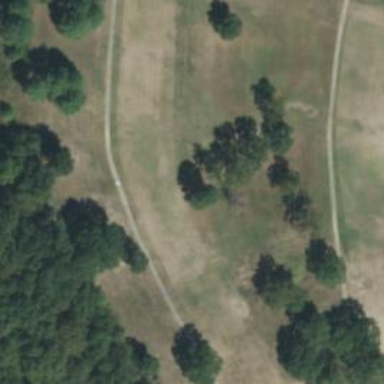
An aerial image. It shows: View of golf hole.